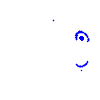
Particle: electron